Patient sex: F
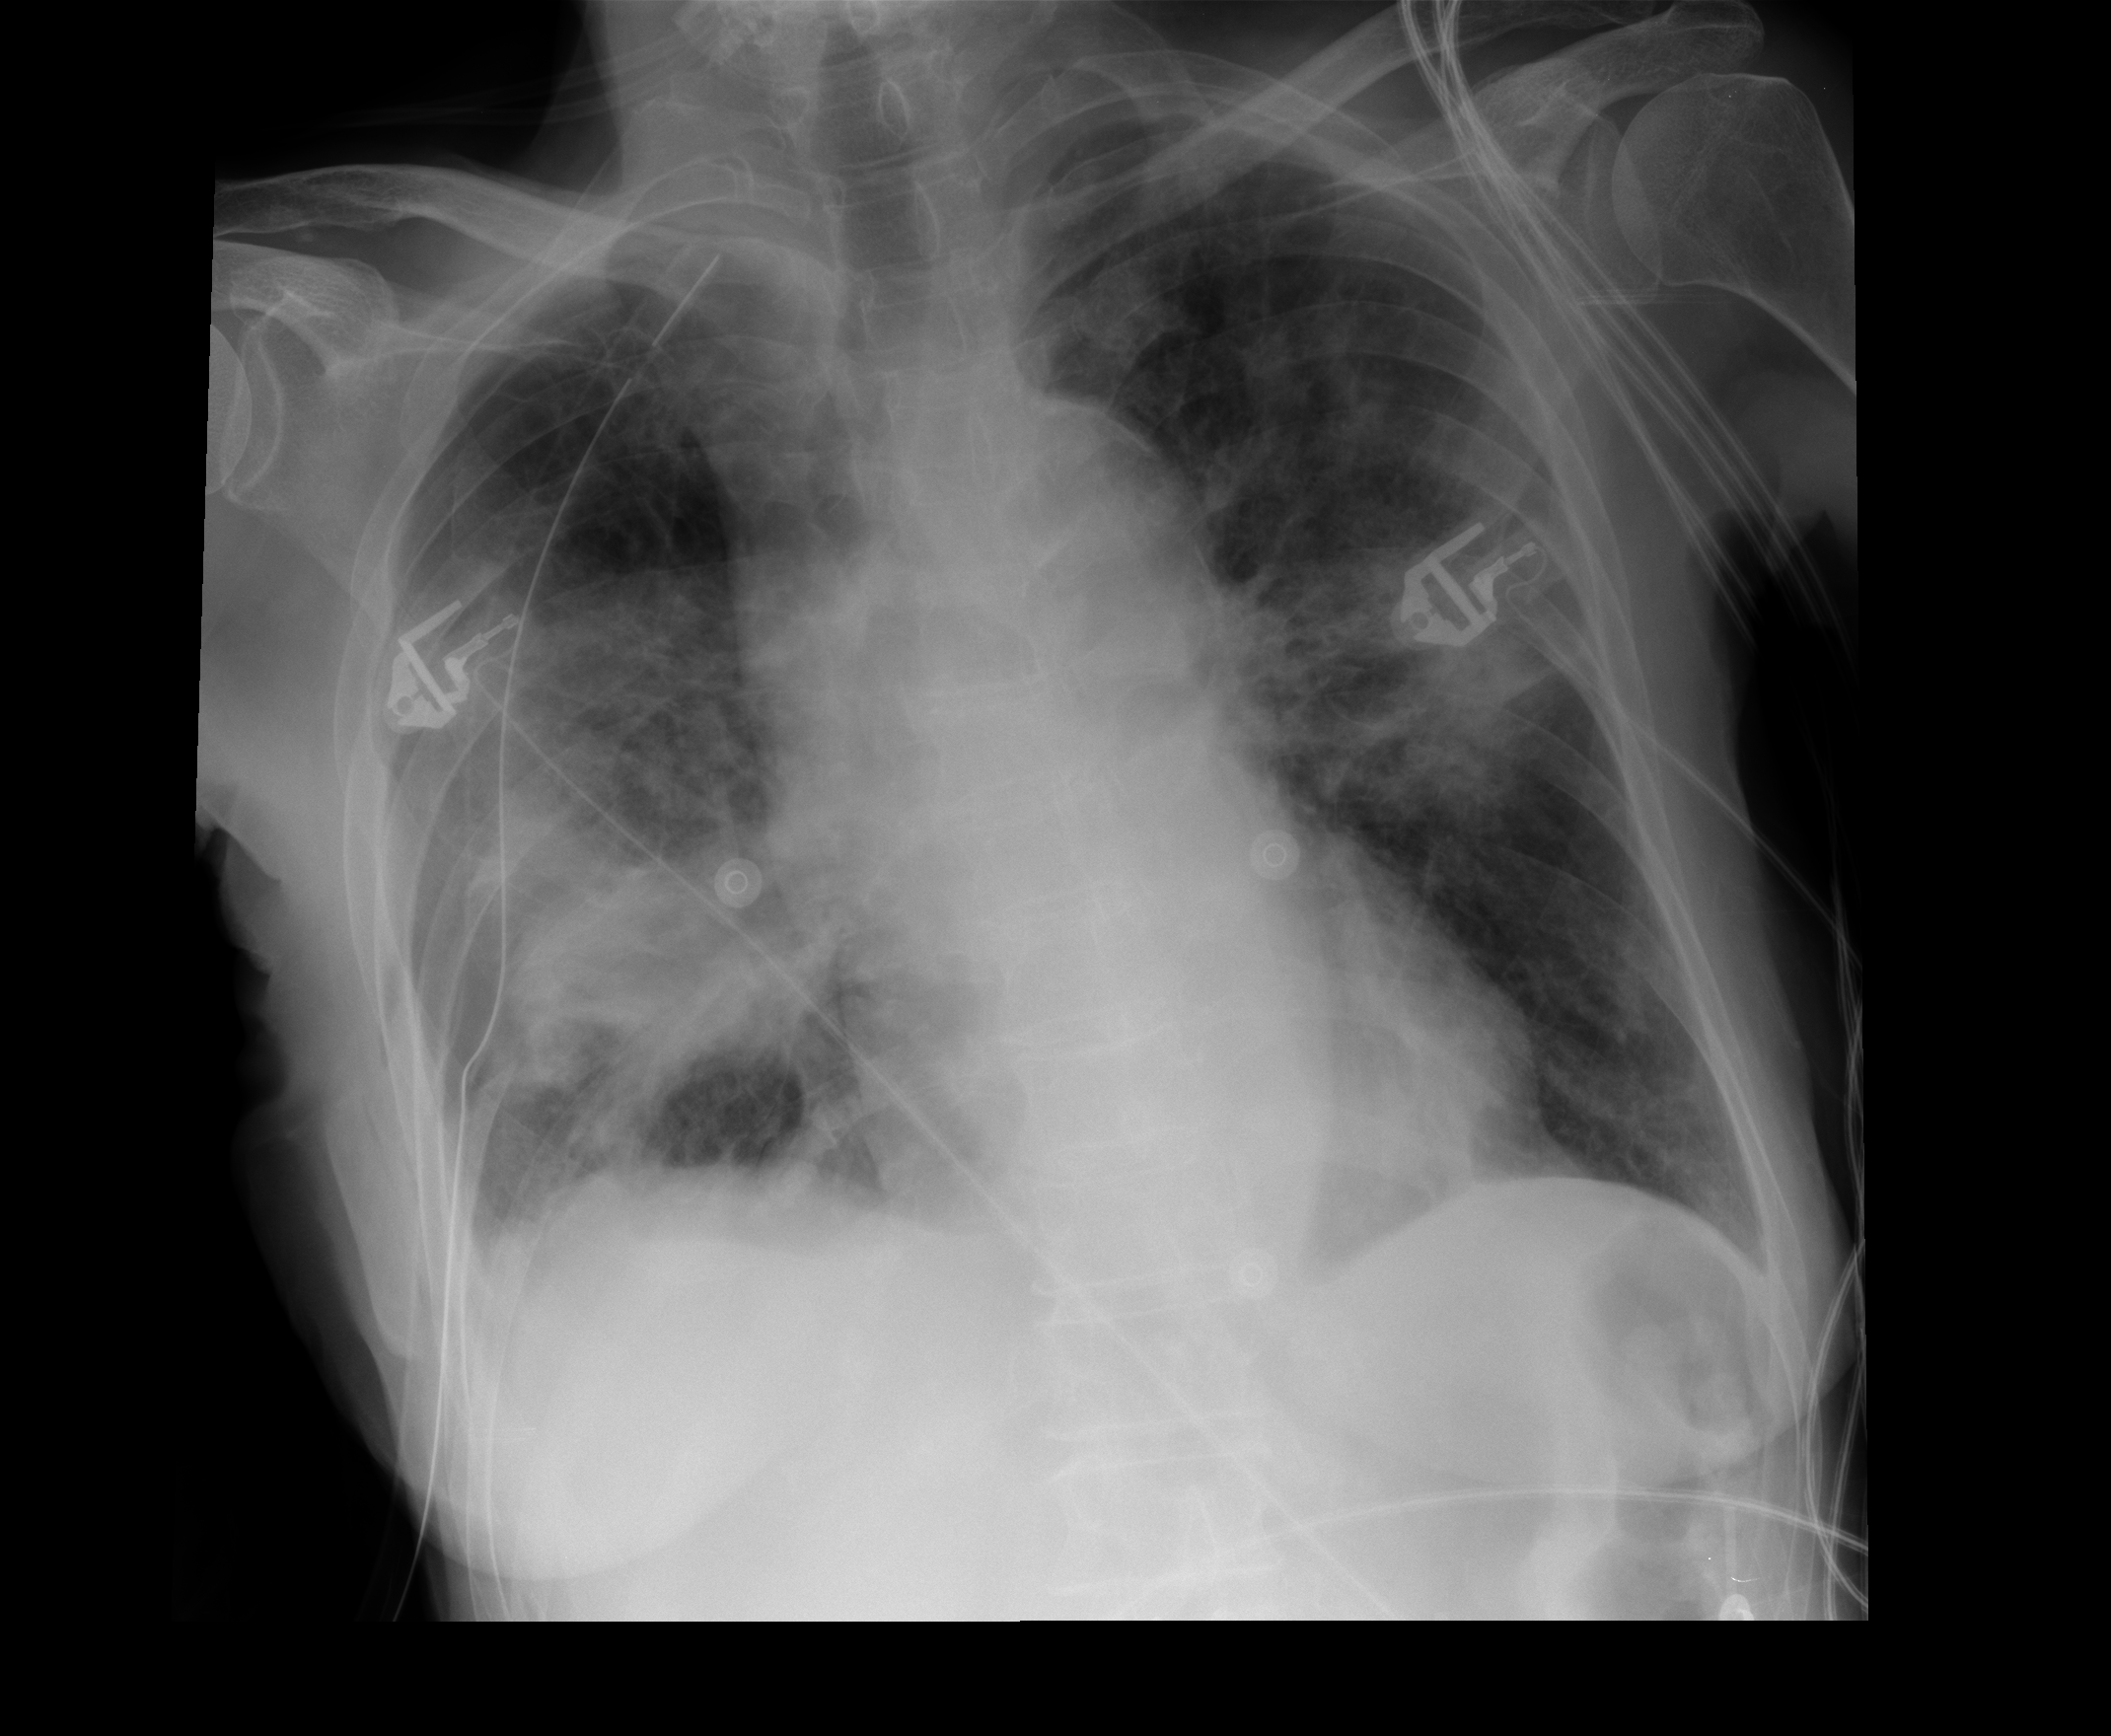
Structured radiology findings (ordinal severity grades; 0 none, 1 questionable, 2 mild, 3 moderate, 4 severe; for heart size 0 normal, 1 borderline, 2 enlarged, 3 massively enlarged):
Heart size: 0
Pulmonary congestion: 1
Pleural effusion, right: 2
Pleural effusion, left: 1
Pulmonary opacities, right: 3
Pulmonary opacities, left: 3
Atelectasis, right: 3
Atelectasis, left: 3